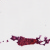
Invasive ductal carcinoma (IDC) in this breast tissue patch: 0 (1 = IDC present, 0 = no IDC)